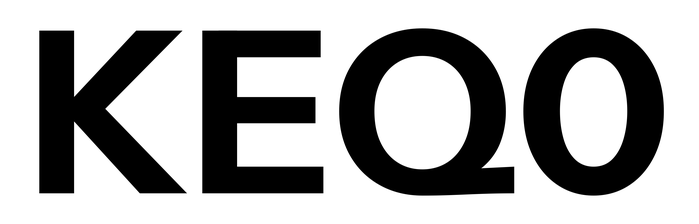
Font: InstrumentSans_Bold